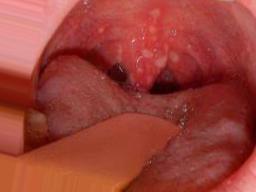
Condition: Mouth Ulcer